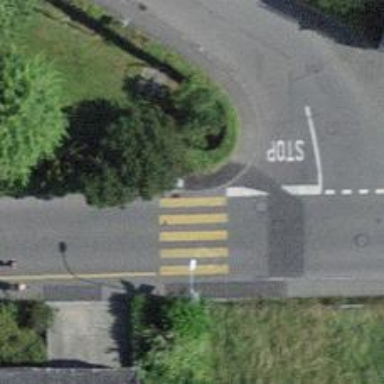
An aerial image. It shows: Kerb barrier.